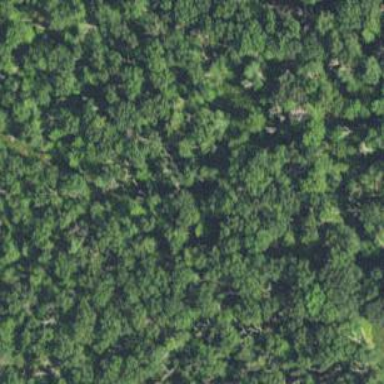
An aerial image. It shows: Mixed woodland with various types of leaves.